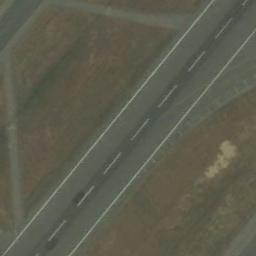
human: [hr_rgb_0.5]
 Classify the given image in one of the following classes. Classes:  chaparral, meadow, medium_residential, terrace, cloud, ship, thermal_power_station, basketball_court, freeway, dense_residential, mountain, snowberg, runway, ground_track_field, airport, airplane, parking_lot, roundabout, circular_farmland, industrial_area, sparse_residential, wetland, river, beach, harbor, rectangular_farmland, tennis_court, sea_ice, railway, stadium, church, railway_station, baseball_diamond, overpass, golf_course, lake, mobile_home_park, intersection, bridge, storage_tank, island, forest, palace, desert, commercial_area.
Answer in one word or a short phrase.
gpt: runway